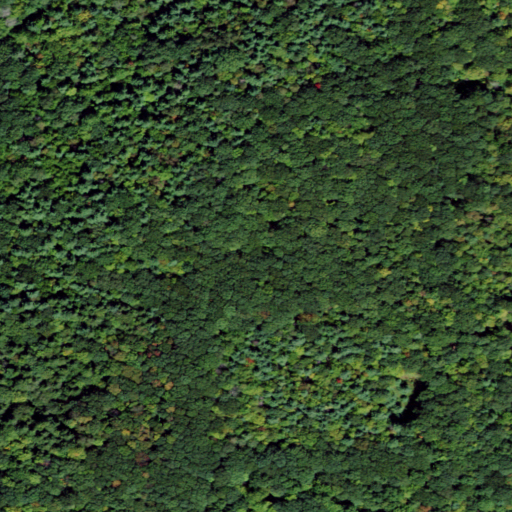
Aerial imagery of mountain in New York named Red Chalk Hill containing deciduous forest, mixed forest, and evergreen forest